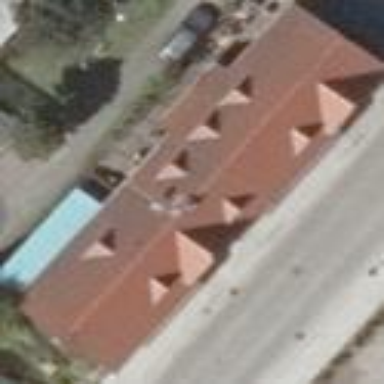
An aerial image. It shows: Retail building.